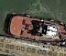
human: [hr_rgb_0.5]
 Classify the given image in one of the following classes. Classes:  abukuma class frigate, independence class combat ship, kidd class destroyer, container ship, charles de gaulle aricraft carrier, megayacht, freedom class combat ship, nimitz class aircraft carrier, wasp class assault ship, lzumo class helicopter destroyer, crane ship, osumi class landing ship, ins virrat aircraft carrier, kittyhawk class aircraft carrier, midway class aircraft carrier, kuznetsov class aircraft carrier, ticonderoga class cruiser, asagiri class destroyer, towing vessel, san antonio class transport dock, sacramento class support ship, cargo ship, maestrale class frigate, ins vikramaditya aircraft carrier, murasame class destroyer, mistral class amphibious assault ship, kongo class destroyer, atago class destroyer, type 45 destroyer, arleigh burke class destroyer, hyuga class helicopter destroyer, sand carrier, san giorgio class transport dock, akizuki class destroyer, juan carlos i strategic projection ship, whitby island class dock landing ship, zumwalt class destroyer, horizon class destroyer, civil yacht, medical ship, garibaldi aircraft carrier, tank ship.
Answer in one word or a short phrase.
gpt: Towing vessel